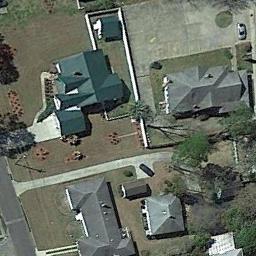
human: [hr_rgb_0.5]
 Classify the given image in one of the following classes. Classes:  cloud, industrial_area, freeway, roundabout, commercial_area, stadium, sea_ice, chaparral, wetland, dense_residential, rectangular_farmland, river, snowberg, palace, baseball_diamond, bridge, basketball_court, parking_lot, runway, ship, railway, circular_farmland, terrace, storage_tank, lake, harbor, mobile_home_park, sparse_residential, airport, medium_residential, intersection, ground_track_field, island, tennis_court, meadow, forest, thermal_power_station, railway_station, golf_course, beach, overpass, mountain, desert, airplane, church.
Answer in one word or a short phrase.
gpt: medium_residential